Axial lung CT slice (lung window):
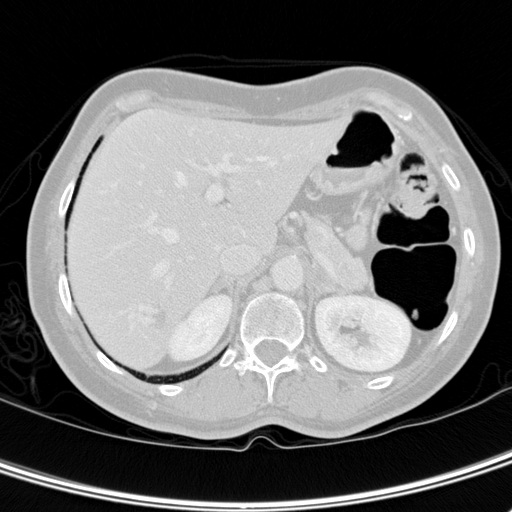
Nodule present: no